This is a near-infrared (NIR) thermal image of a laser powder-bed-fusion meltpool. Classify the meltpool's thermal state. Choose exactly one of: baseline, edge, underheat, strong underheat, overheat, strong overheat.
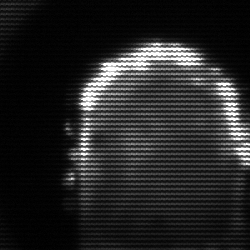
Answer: baseline